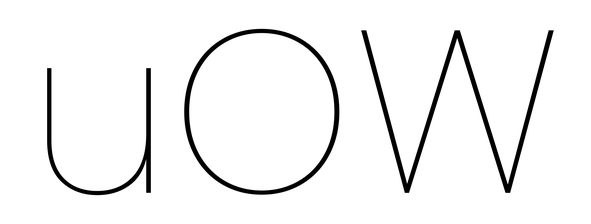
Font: Poppins-Thin